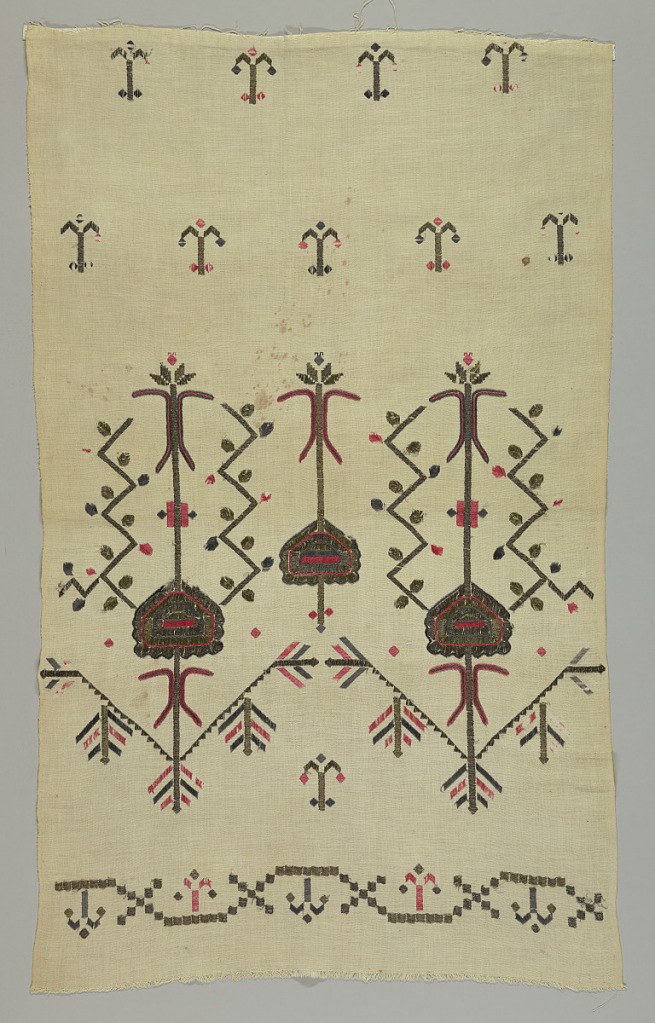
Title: Girdle fragment
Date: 19th century
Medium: cotton, metal Technique: embroidered
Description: Piece cut from the end of girdle. Embroidery in conventionalized design based on diagonal lines and squares.